Question: I made a panel box like this:
'''
<section class="panel">
<div class="title">Hot</div>
<div class="content">
<a href="">Article</a>
<a href="">Article</a>
<a href="">Article</a>
<a href="">Article</a>
<a href="">Article</a>
<a href="">Article</a>
</div>
</section>
'''
'''
#body #rightPanel .panel {
width: 220px;
height: calc((100% - 160px) / 2);
overflow: hidden;
}
#body #rightPanel .panel .content {
width: calc(100% - 2px);
height: calc(100% - 34px);
}
#body #rightPanel .panel .content a {
width: 100%;
height: 27px;
display: block;
}
'''
The panel has a dynamic size according to the viewport size and works pretty much how I want it to. But if you look at the image below you will notice the obvious problem: the last element is clipped.

How can I only display a child element if he can be displayed in full? A sort of all-or-nothing for children?
I would love a pure CSS solution but I don't mind using some JS/jQuery.
Should anyone stumble here and look for the answer: Adam's answer works but ended up cropping one more element than needed. I slightly simplified his code into:
'''
function resizePanelArticles() {
var panelHeight = $(".content").height();
$("a").show().each(function() {
if ($(this).position().top > panelHeight) {
$(this).hide();
}
});
}
'''
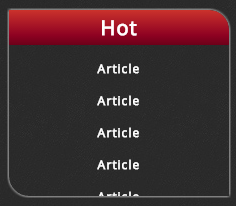
Answer: The only way I can think of doing this without javascript is changing 'height: calc((100% - 160px) / 2);' to 'min-height: calc((100% - 160px) / 2);'. This isn't exactly what you want as it will make enough room for the rest of them instead of cut them off, but it's the only css only way I could think of.
This can easily be done with javascript though. Basically we iterate through each 'a' element and get the position of the bottom of the element with '$(this).position().top + $(this).outerHeight()' and check it against the container. We also do it on the window loading and the window resizing, this is because it's a dynamic height so it will change, meaning if the window is resized it will have to be recalculated.
'''
function resize(){
var c = $('.panel .content').innerHeight();
$('.panel .content a').show().each(function(){
if($(this).position().top + $(this).outerHeight() > c){
$(this).hide();
}
});
}
$(window).on('load resize', resize);
'''
<URL>